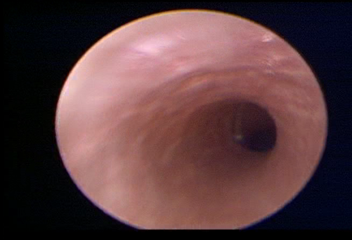
Modality: WLC
Class: Normal mucosa
Bladder cancer association: No